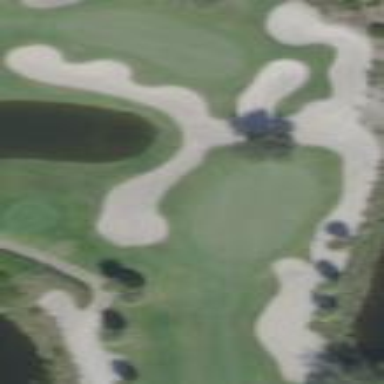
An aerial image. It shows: Golf bunker filled with sandy terrain.